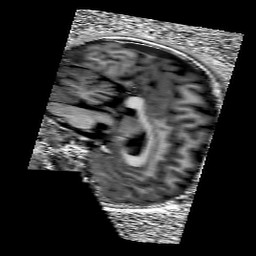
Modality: UNIT1
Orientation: sagittal
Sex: female
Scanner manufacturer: siemens
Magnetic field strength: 3 T
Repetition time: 5 s
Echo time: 0.00355 s